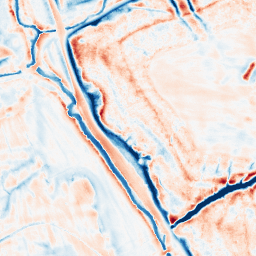
Category: edge_preserving
Decomposition family: bilateral
Decomposition parameters: d: 21
sigma_color: 100
sigma_space: 25
Upsampling method: edge_directed
Upsampling parameters: scale: 4
Upsampling scale: 4